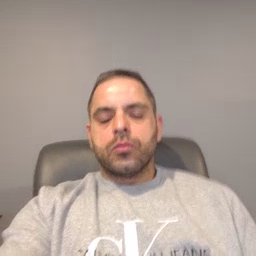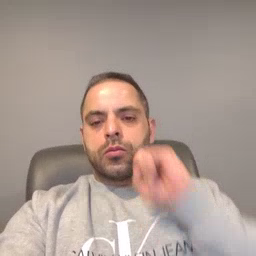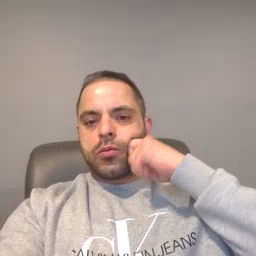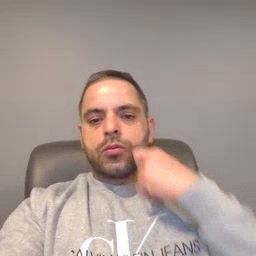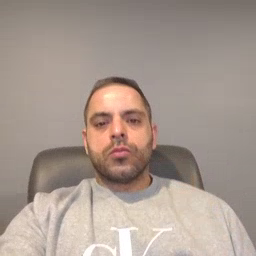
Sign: apple